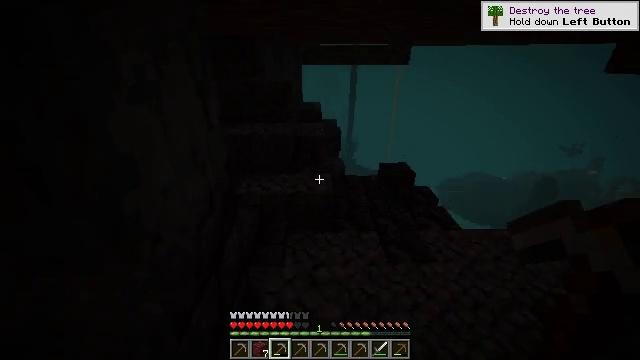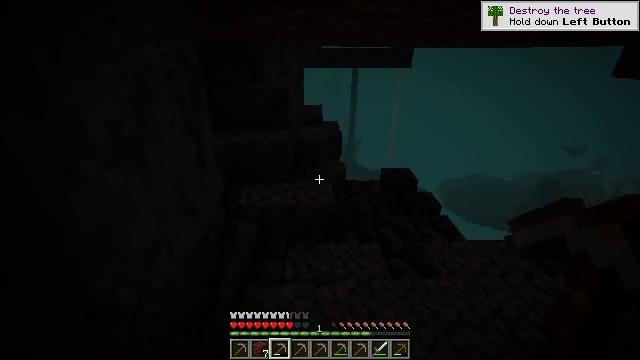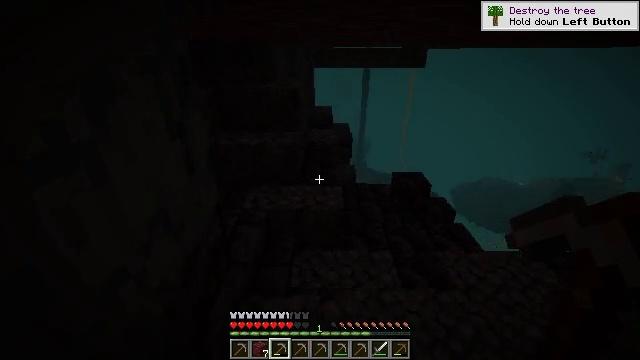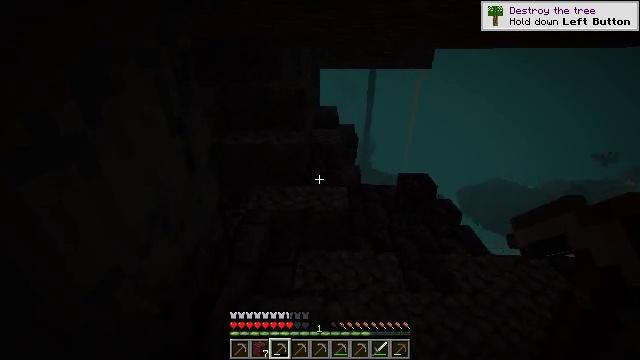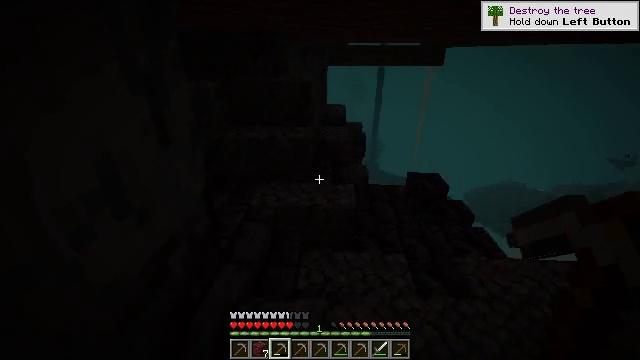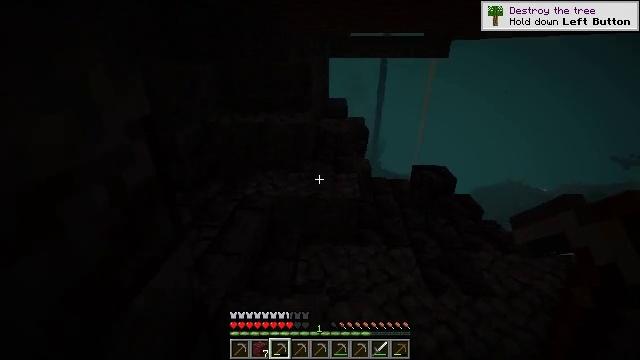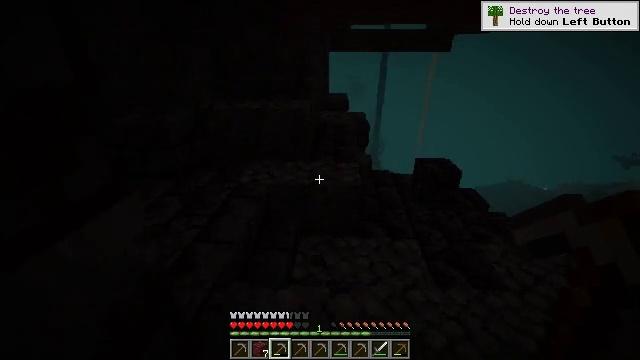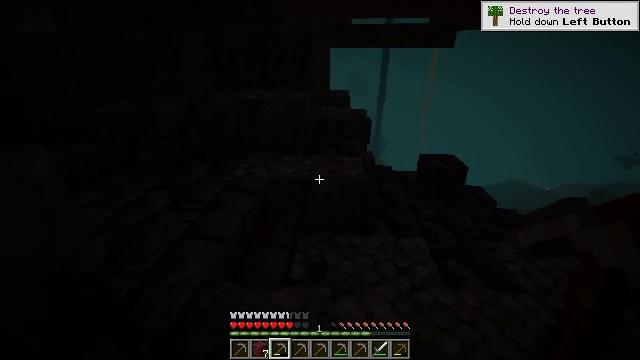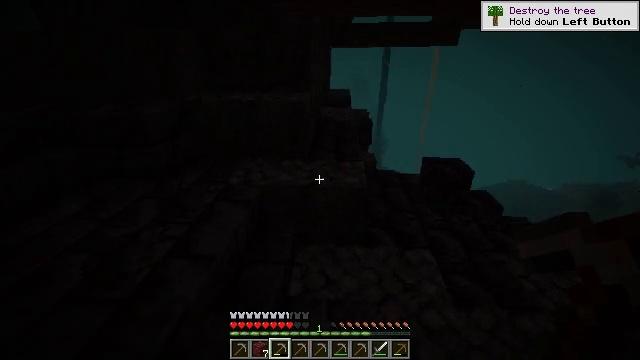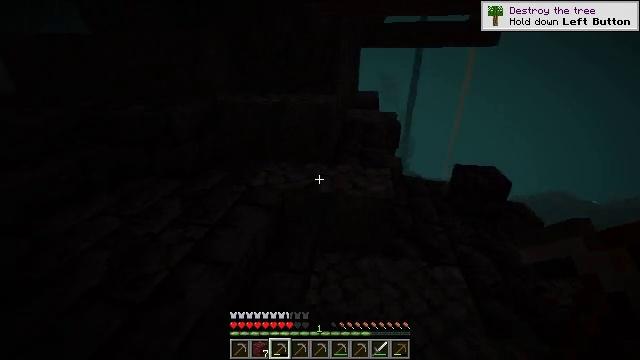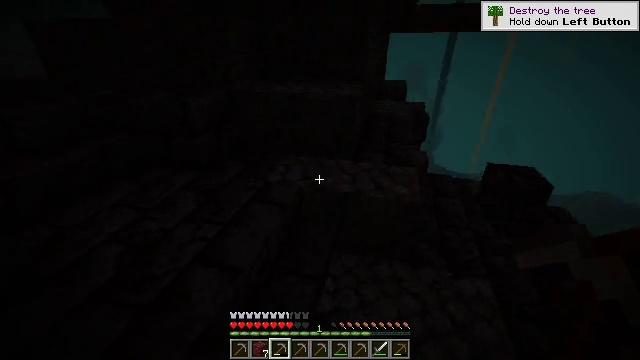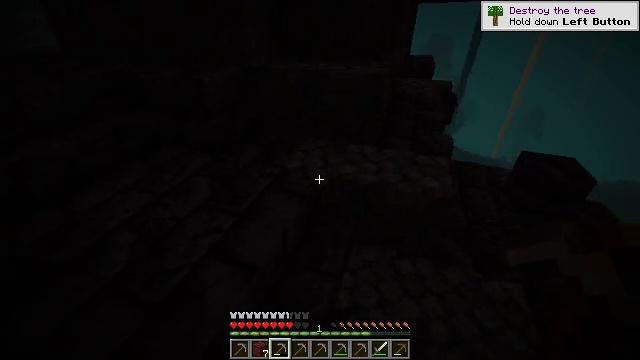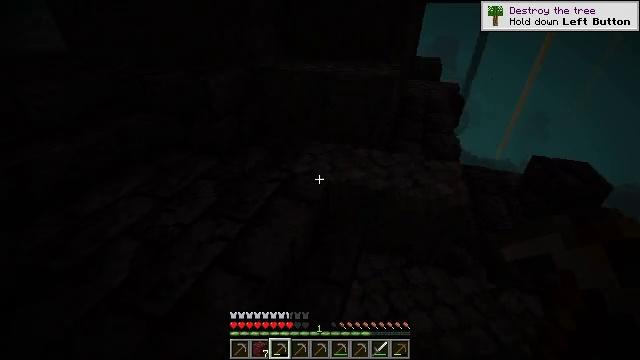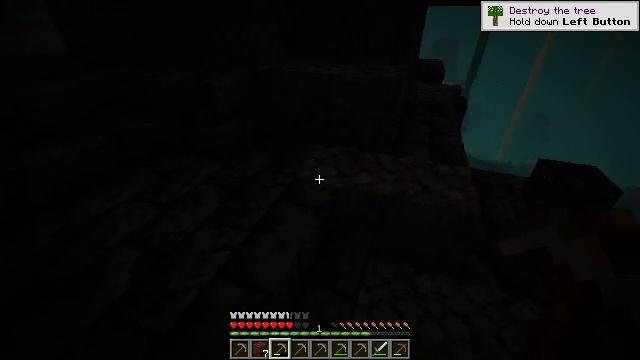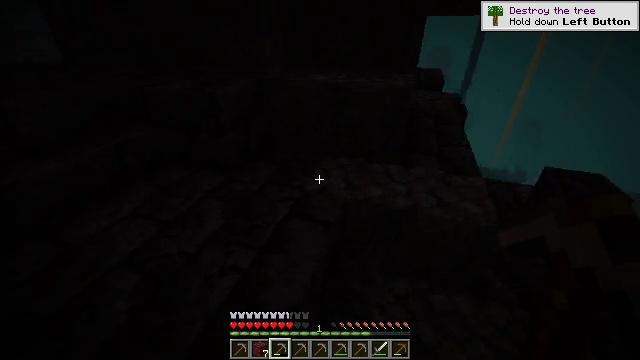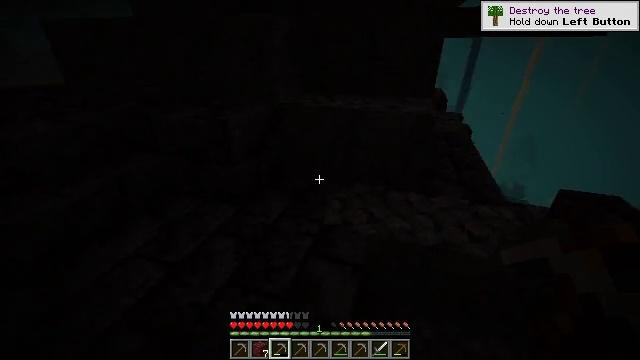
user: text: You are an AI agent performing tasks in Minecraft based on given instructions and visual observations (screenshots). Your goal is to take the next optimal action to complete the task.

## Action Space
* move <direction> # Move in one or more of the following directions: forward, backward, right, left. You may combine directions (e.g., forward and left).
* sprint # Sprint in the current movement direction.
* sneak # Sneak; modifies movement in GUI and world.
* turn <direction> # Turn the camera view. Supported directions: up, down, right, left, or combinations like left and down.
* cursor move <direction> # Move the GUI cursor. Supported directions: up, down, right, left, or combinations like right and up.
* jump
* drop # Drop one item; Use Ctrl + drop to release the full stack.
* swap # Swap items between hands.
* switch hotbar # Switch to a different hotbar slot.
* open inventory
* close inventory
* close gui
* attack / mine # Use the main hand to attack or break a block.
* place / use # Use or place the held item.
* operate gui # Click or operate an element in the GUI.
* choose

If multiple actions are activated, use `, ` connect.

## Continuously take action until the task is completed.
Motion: motion action
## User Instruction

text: Mine cracked polished blackstone bricks from a fortress.
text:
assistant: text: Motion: move forward, jump
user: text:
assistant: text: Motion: move forward, turn left, jump
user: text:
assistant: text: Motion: move forward, turn left
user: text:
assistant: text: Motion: move forward, turn left
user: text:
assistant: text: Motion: move forward
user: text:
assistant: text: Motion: move forward
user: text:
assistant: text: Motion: move forward
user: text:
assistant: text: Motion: move forward
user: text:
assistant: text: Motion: move forward, turn left
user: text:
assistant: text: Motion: move forward and move left, turn left and down
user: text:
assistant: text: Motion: move forward and move left, turn left and down
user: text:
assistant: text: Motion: move forward and move left
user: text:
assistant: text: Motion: move forward and move left
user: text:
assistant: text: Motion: move forward and move left, turn up
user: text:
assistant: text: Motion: move forward and move left, turn up
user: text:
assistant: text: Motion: move forward and move left, turn left and up
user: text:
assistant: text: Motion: move forward and move left, turn left and up
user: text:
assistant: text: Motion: turn left and up
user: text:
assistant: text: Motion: turn left and up
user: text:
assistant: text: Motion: turn left
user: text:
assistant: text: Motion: move forward, turn left
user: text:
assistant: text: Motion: move forward, turn left
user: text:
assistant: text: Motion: move forward, turn left
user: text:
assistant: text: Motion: move forward, turn left and down
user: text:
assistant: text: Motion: move forward, turn left and down
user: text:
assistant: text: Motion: move forward, turn left
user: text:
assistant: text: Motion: move forward, turn left
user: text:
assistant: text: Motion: move forward, turn left
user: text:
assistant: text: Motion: move forward, turn left
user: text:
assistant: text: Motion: move forward, turn left